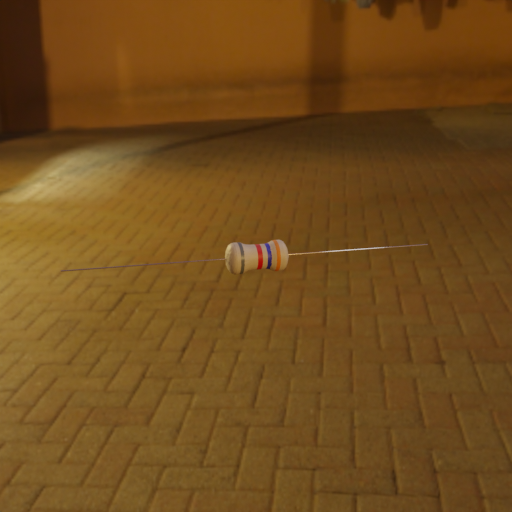
Resistor colour bands (in order): gray, red, blue, orange